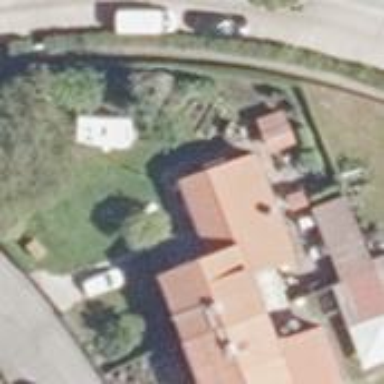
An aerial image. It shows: Semi-detached house.